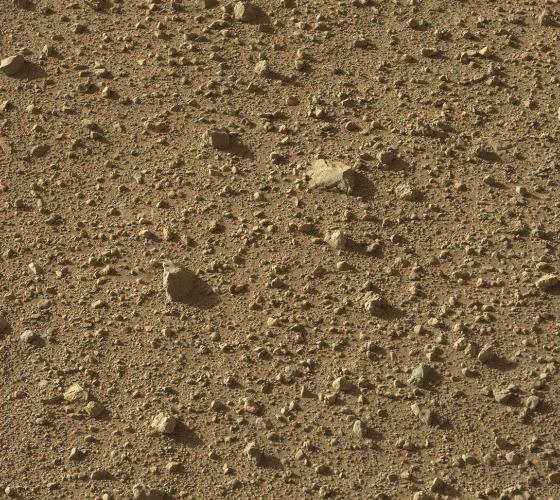
Terrain classes present: Gravel / Sand / Soil, Rock, Shadow